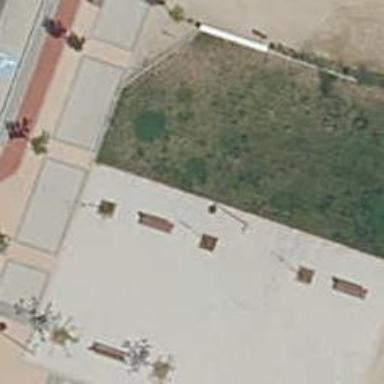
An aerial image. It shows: Bench.